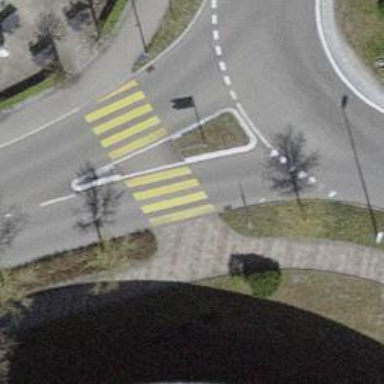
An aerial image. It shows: Uncontrolled road crossing with pedestrian island.